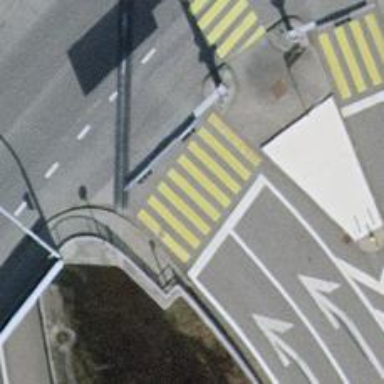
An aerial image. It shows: Road crossing with traffic signals.